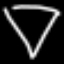
Label: diamond